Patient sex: F
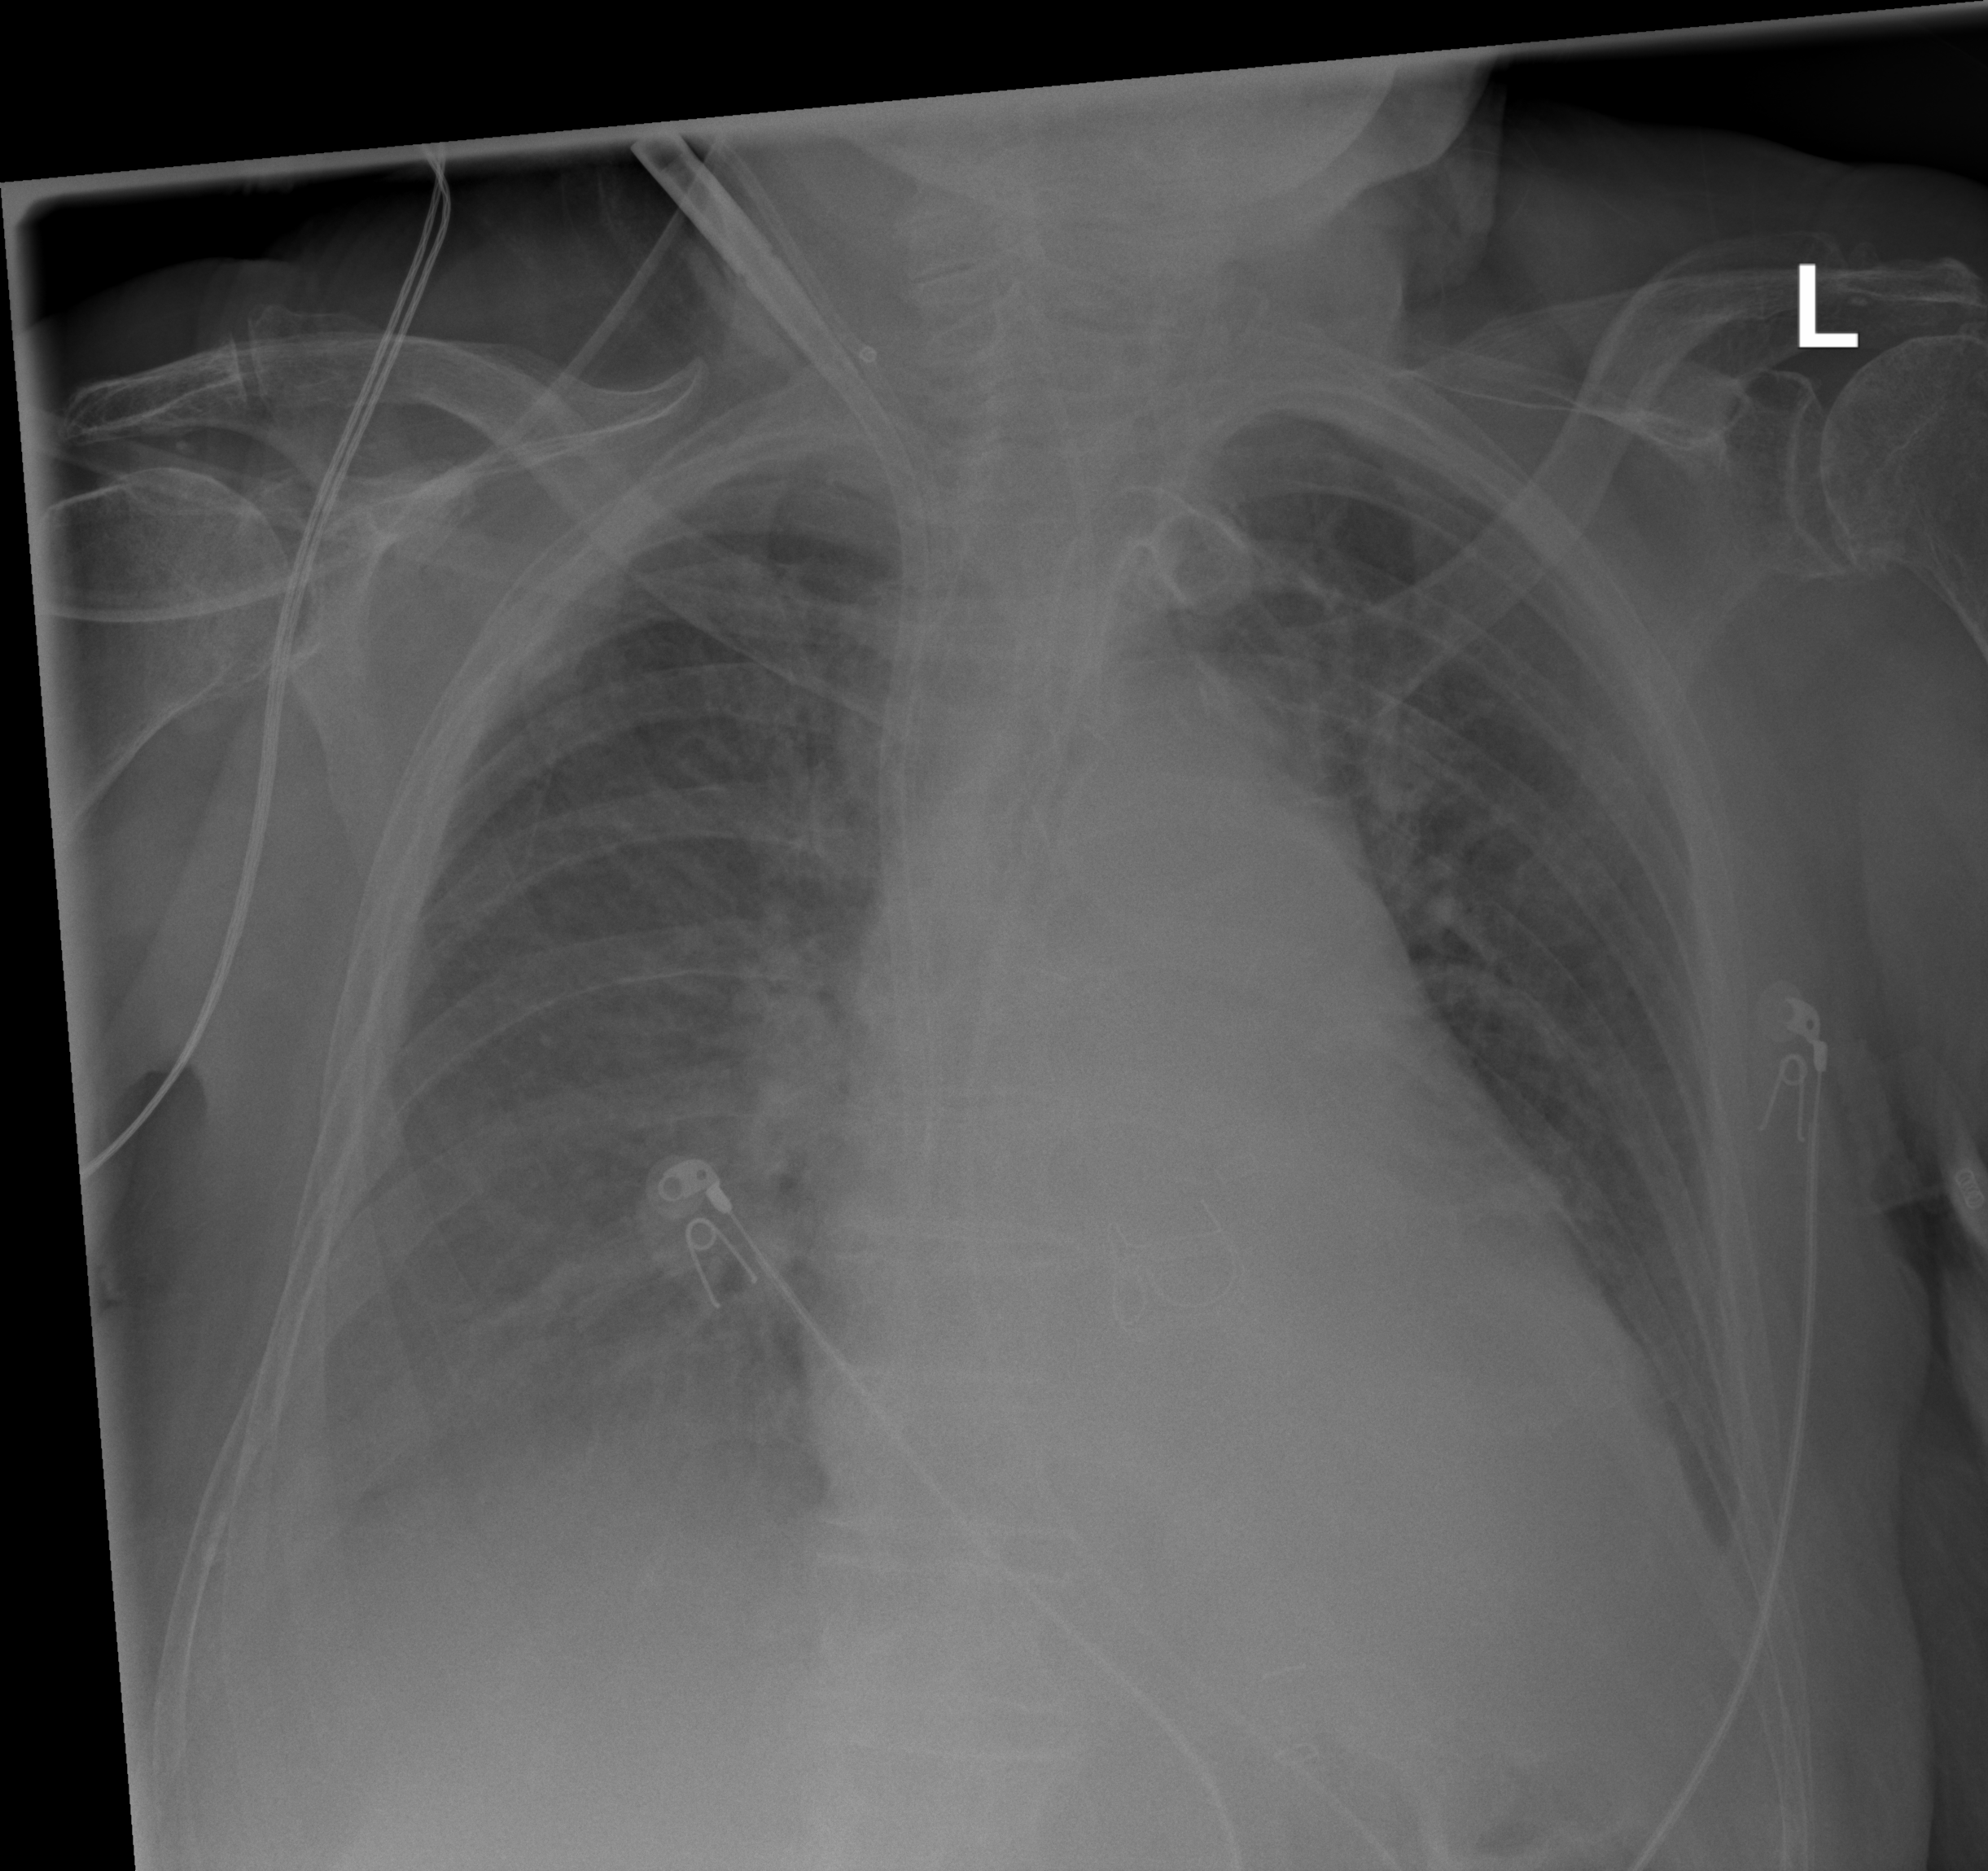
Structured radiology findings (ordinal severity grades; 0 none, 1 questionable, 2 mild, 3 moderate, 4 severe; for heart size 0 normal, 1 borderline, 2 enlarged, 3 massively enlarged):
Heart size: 2
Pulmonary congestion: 2
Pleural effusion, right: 3
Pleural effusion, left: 2
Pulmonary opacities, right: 0
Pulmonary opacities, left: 0
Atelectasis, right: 2
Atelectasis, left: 2